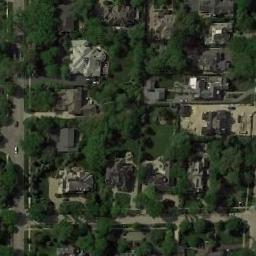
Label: medium_residential